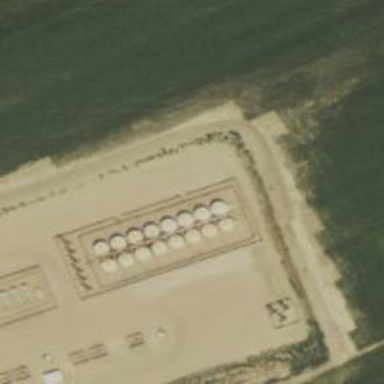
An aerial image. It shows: Storage tank with man-made structure.